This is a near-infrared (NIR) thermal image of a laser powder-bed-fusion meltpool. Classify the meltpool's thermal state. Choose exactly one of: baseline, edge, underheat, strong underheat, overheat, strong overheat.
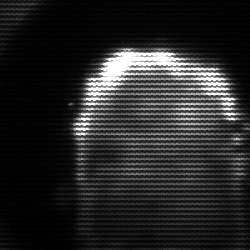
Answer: baseline